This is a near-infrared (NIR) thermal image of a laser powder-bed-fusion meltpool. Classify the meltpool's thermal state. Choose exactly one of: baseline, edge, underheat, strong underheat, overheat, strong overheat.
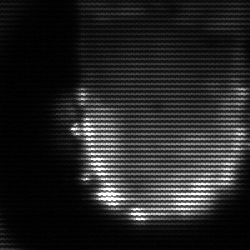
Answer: baseline